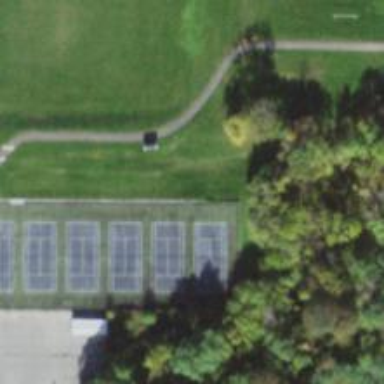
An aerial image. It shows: Tennis court on the leisure land pitch.